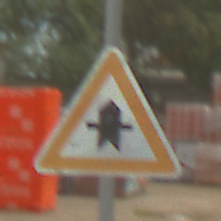
Verkehrszeichen: Vorfahrt
Umgebung: Outdoor, Suburban
Tageszeit: MorningAfternoon
Wetter: PartlyCloudy
Licht: Natural
Jahreszeit: NotSpecified
Kontrast: LowContrast